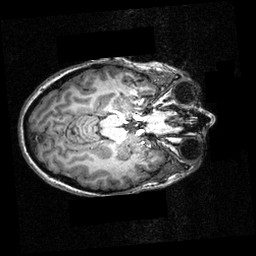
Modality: T1w
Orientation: axial
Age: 24
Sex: female
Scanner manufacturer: siemens
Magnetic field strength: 3.951 T
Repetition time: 1.5 s
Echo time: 0.00335 s